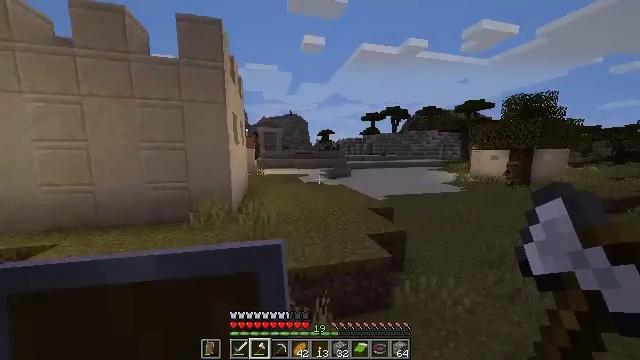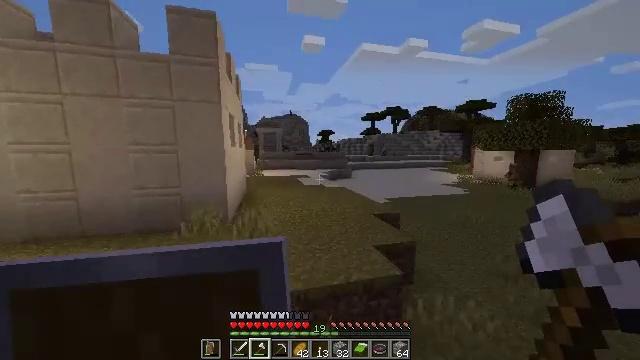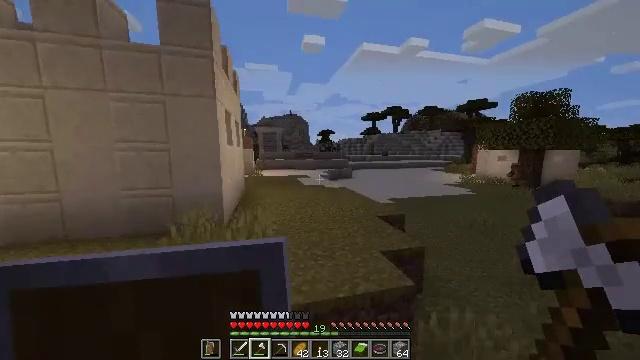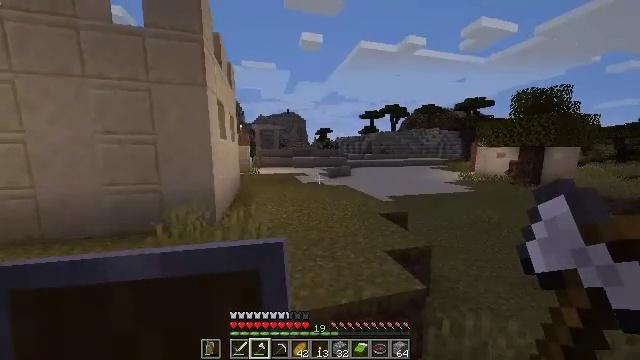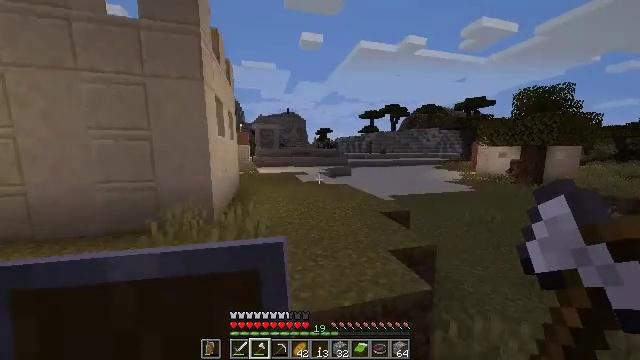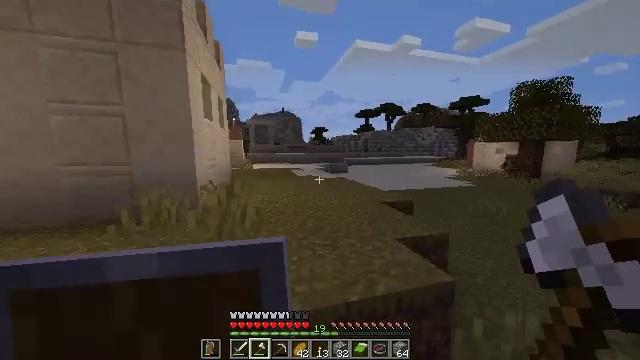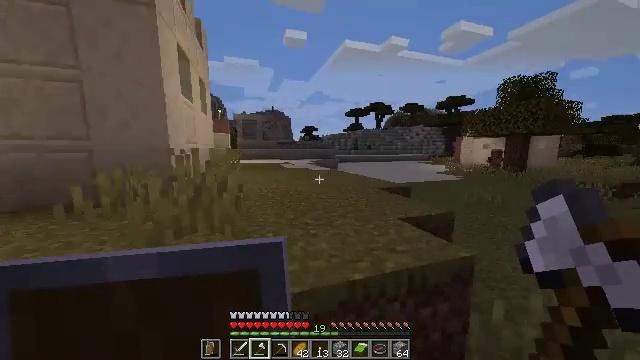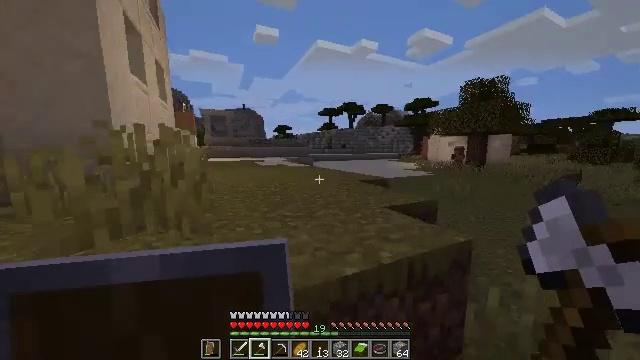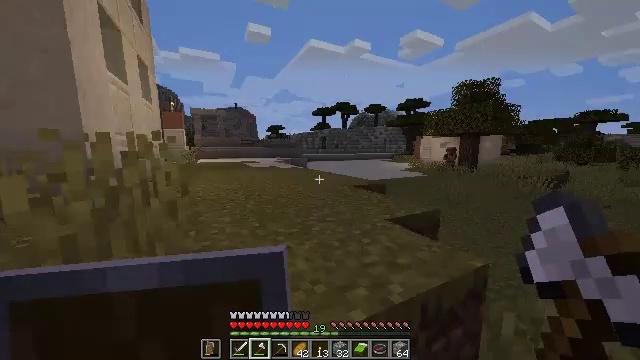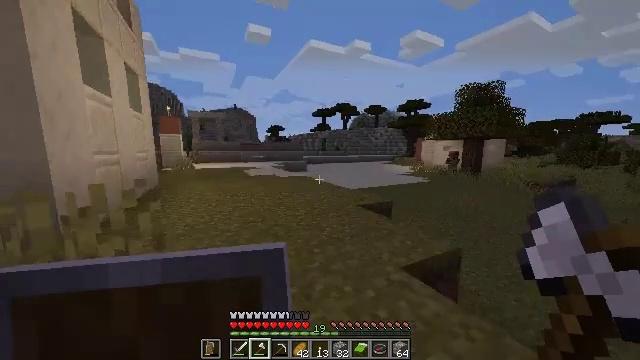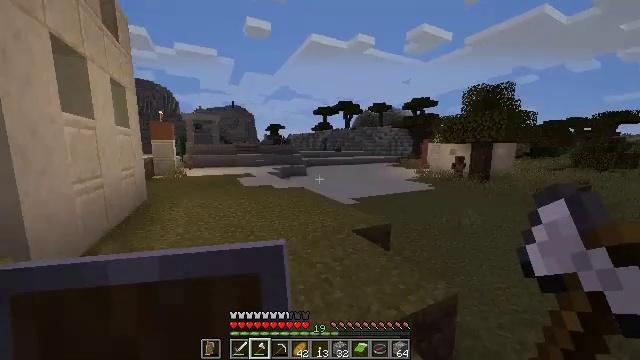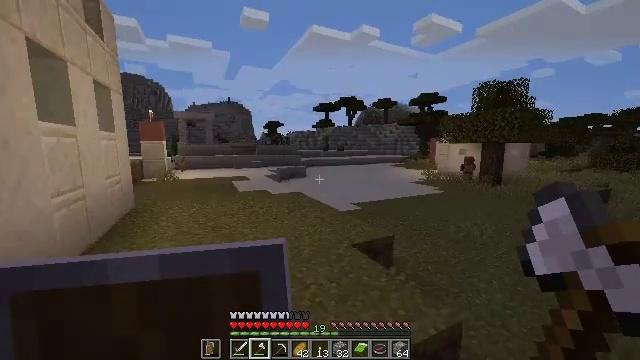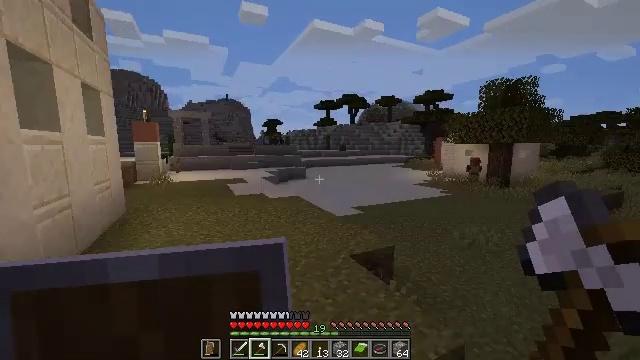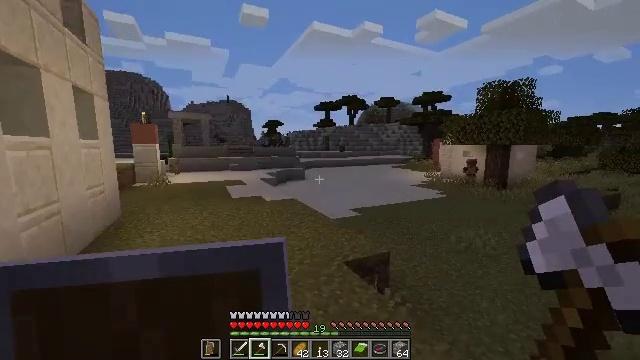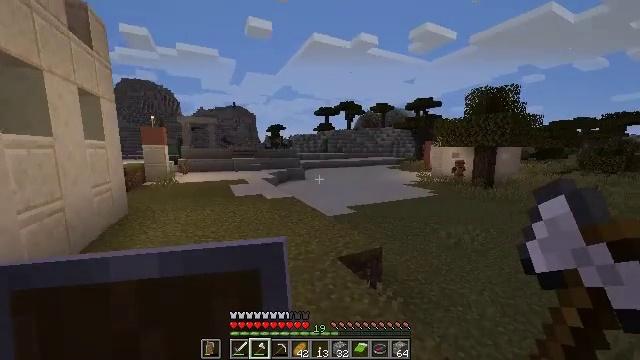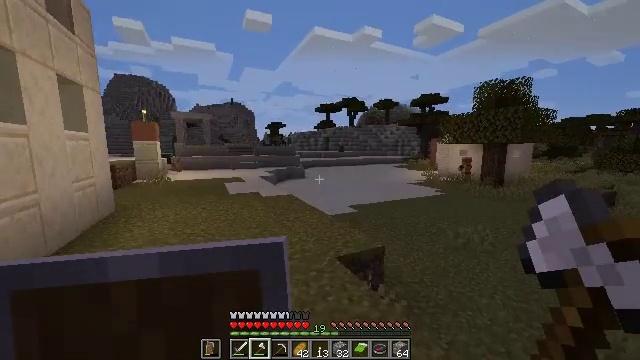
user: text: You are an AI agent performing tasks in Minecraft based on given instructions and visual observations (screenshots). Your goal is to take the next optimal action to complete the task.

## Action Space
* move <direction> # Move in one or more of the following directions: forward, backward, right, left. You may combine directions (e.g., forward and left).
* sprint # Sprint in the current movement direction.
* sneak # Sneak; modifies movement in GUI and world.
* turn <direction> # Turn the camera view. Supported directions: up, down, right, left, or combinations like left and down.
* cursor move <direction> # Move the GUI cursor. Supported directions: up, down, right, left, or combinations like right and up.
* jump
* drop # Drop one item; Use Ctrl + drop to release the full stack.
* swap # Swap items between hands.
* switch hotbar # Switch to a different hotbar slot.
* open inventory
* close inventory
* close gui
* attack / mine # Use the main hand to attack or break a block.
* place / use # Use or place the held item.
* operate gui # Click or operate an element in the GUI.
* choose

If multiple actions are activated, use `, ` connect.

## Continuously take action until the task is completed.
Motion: motion action
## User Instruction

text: Attack the potted cactus to pick it up.
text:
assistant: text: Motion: move forward
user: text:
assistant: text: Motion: move forward, sprint
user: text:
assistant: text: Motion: move forward, sprint
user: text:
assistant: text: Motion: move forward, sprint
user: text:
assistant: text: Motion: move forward, sprint, turn right, jump
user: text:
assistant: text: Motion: move forward, turn right, jump
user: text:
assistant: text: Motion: move forward, turn right, jump
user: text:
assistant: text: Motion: move forward, turn right, jump
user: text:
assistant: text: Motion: move forward, jump
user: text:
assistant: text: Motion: move forward, jump
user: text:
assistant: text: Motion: move forward, jump
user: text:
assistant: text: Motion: move forward, sprint, jump
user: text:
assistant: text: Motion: move forward, sprint
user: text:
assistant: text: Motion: move forward, sprint
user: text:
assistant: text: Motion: move forward, sprint
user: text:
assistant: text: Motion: move forward
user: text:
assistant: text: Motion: move forward, turn left
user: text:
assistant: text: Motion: move forward, turn left, jump
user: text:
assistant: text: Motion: move forward, turn left and down, jump
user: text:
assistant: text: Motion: move forward, turn left and down, jump
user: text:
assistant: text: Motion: move forward, turn left, jump
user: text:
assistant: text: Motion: move forward, jump
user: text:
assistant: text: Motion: move forward, jump
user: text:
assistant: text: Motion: move forward, jump
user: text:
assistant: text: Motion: move forward, jump
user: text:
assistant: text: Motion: move forward, jump
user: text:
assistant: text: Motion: move forward, jump
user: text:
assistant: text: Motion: move forward, turn left, jump
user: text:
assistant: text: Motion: move forward, turn left, jump
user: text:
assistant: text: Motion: move forward and move right, turn left, jump